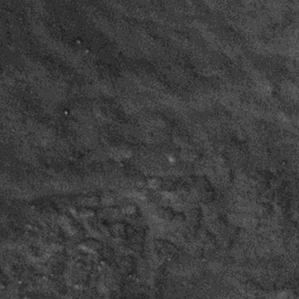
Label: frost